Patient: sex F, age 76
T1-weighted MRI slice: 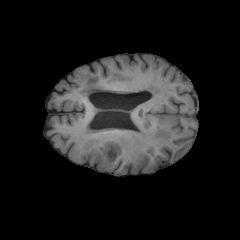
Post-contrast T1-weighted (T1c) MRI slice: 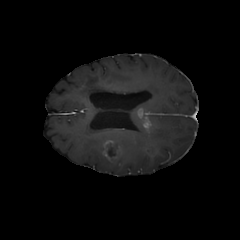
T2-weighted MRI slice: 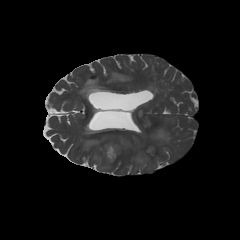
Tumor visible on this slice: yes
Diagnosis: Glioblastoma, IDH-wildtype
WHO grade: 4